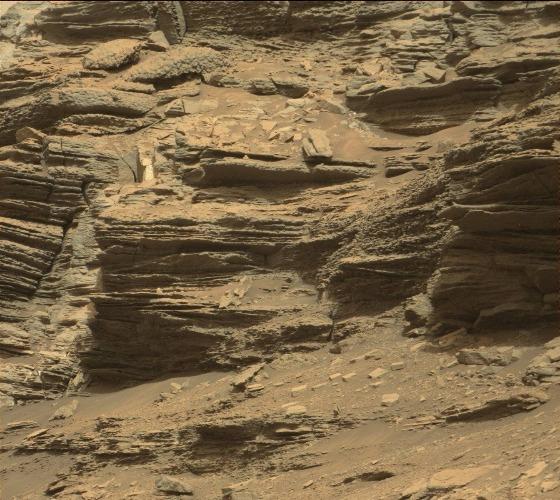
Terrain classes present: Bedrock, Gravel / Sand / Soil, Rock, Shadow, Sky / Distant Mountains